Question: I have written this code in an attempt to read a .txt file. I am getting the following outcome when trying to run it...
'''
int main()
{
FILE *pToFile = fopen("Marks.txt", "r");
int line = 0;
int num;
char Students[100];
for (int i = 0; i < 100 && ( fscanf(pToFile, "%d" , &num) == 1); ++i)
{
Students[line] = num;
printf("%d", Students[line]);
}
fclose(pToFile);
}
'''
I am unsure how to solve this issue. Many thanks

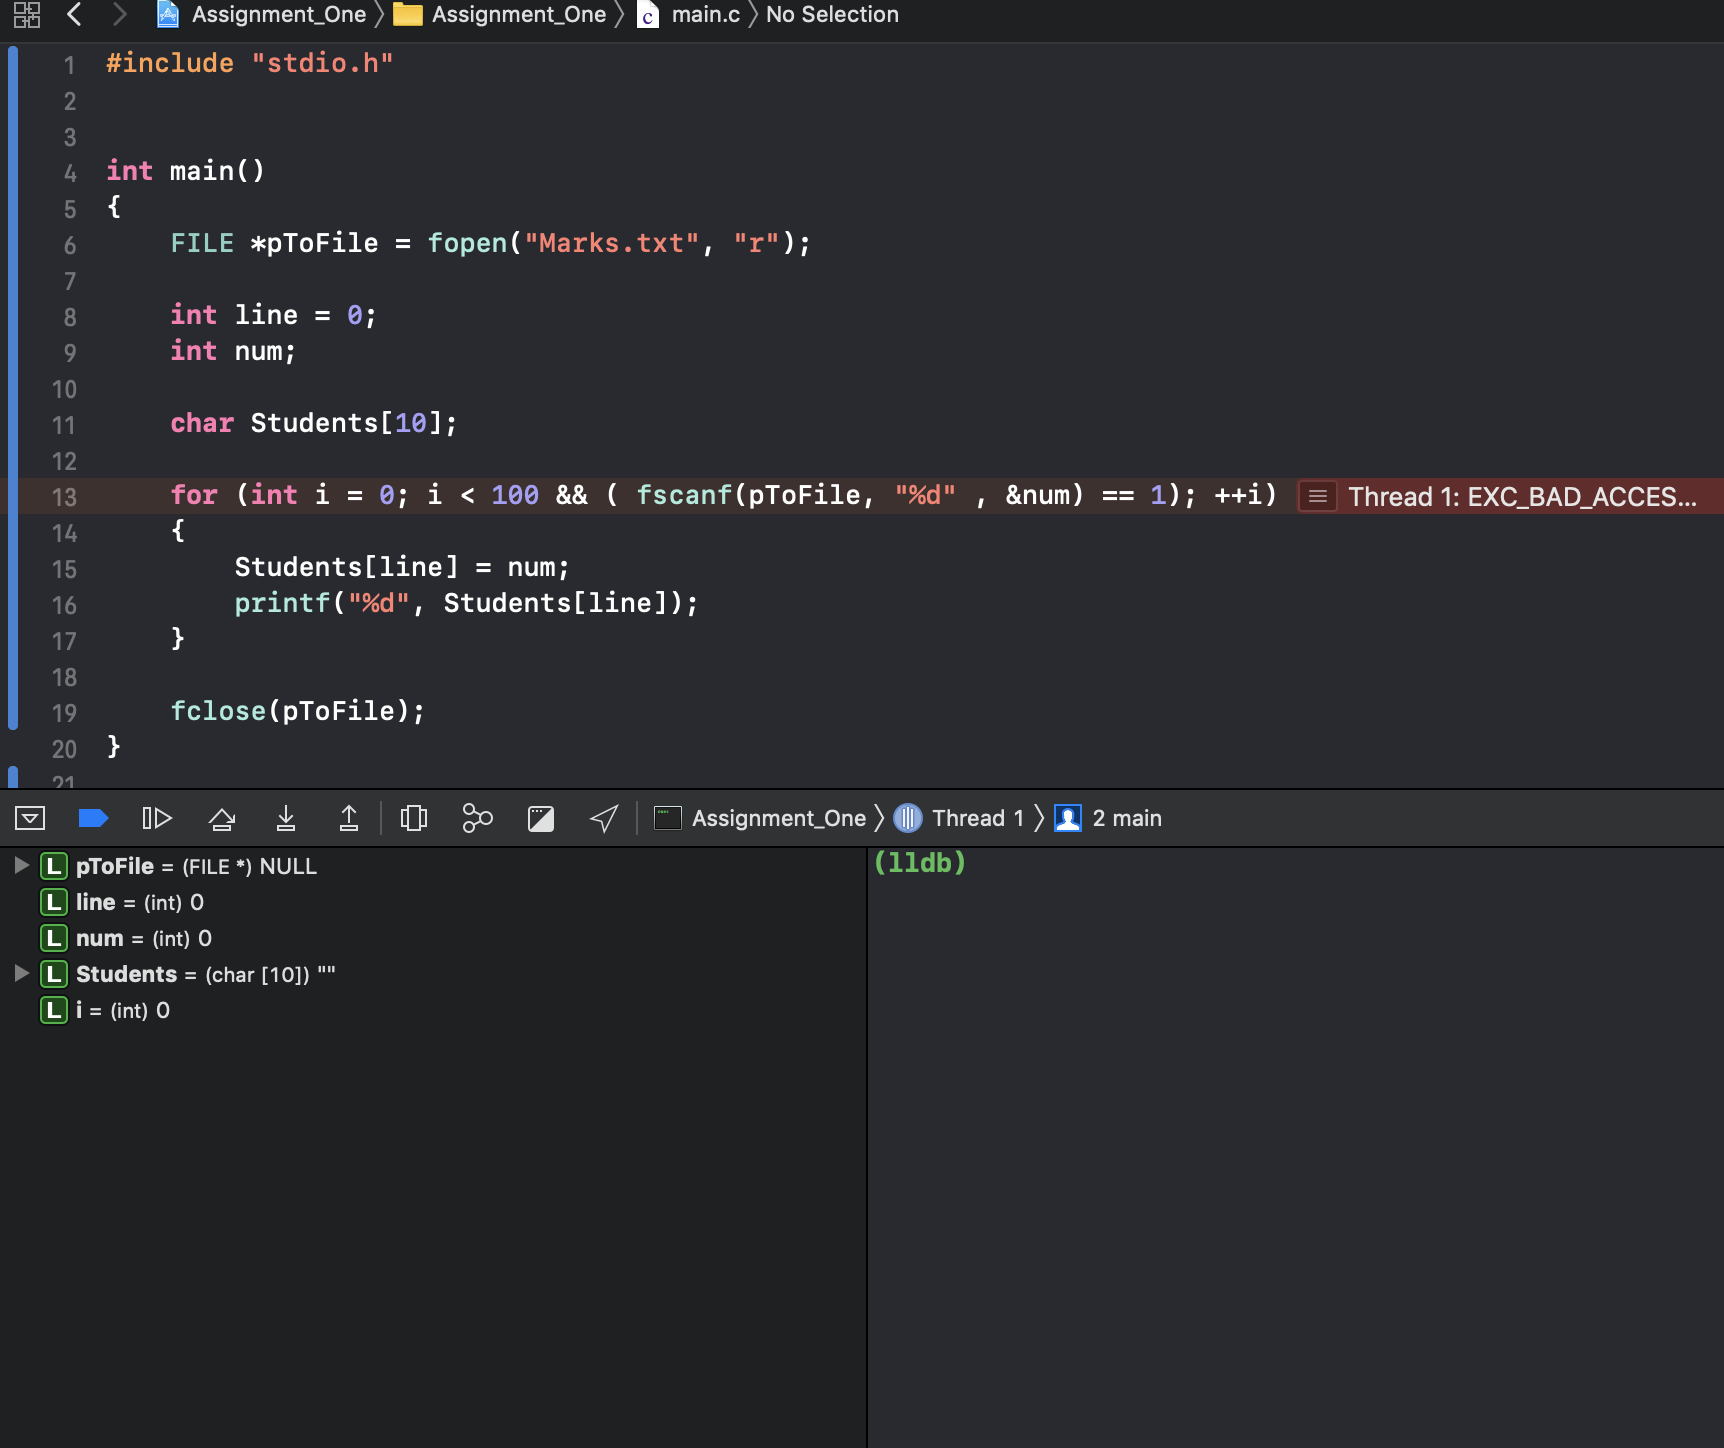
Answer: It is very likely that 'Marks.txt' is not located in the directory where the executable generated by the IDE wants to load it. Consequently, 'pToFile' will get 'NULL' and the subsequent 'fscanf' will fail.
Always test the result of 'fopen', e.g. like
'''
FILE *pToFile = fopen("Marks.txt", "r");
if (!pToFile) {
printf("failed to open file.");
return 1;
}
...
'''
And place 'Marks.txt' in the directory where XCode generated the executable. You get this easily in XCode by right-clicking - under the Products-Tree - on your product and choose "Show in Finder":
<URL>